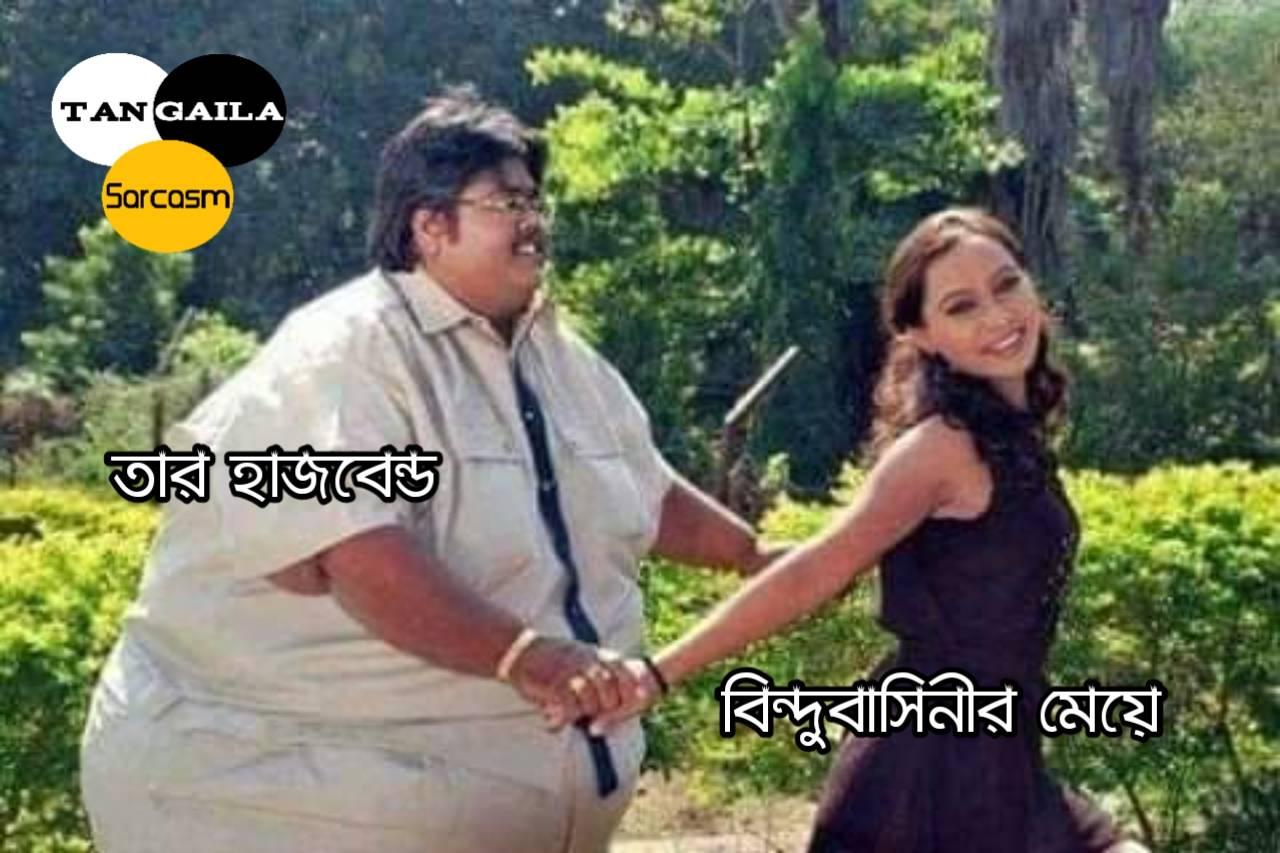
Caption: তার হাজবেন্ড   বিন্দুবাসিনীর মেয়ে
Label: hate